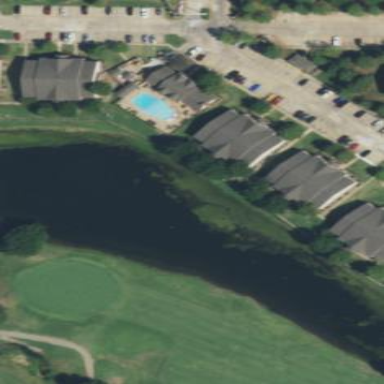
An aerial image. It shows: Water hazard in golf course. The hazard is natural water feature.